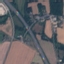
Land use / land cover: Highway